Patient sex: M
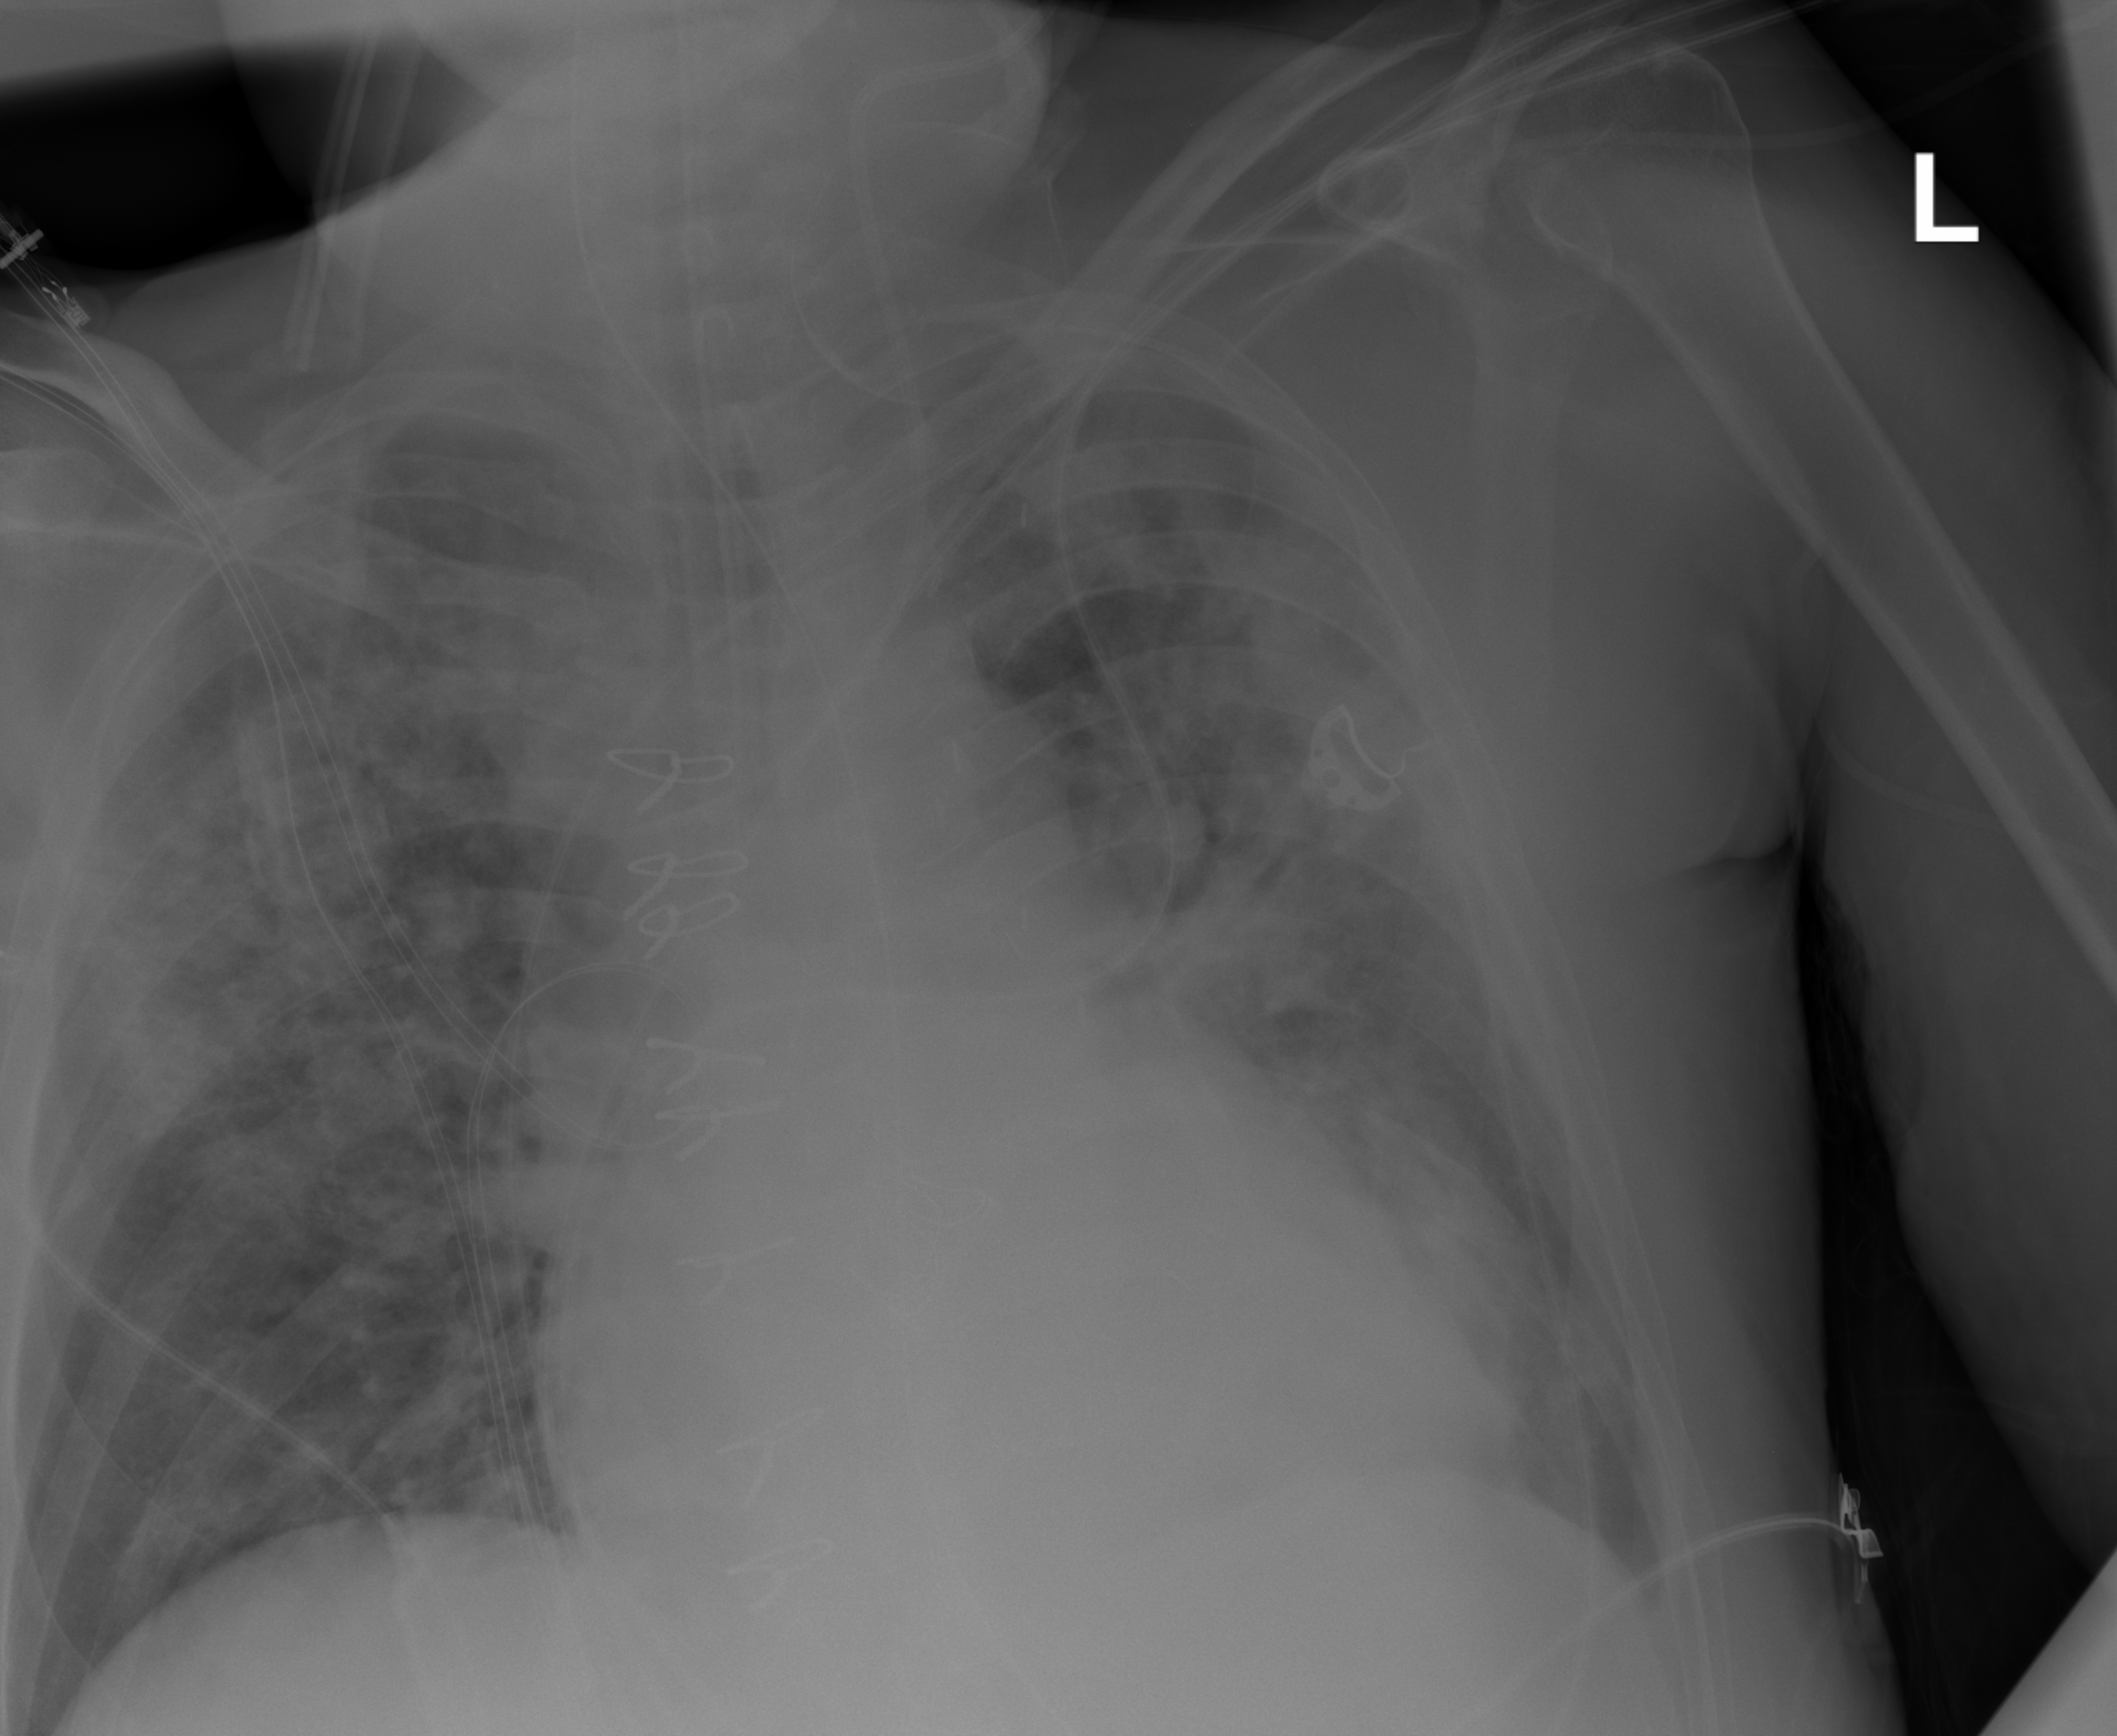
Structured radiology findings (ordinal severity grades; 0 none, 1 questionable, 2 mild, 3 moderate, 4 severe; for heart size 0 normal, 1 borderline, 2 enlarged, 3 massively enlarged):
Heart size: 2
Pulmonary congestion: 3
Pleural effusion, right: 0
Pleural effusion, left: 2
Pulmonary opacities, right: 3
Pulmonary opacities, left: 3
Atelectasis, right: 2
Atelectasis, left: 2